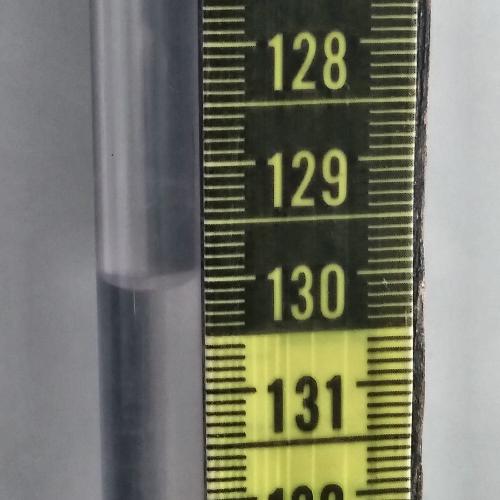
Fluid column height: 130.0 cm